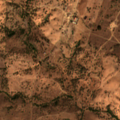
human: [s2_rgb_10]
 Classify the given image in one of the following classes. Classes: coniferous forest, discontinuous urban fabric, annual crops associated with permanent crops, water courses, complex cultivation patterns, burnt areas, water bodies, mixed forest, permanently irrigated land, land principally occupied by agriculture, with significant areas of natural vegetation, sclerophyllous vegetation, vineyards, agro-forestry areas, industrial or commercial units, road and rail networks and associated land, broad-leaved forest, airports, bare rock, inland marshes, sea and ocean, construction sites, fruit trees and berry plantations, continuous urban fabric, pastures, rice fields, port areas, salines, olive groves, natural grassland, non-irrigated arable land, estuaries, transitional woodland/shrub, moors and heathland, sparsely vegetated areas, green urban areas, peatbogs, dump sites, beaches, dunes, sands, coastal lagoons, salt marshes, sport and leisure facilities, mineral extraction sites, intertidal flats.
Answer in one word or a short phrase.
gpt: pastures, agro-forestry areas, transitional woodland/shrub